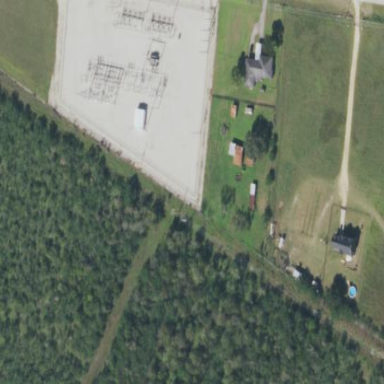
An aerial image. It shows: Distribution power substation secured by fence.